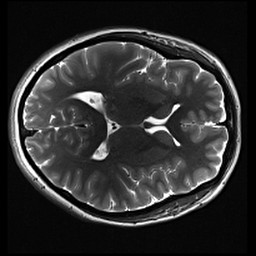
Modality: inplaneT2
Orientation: axial